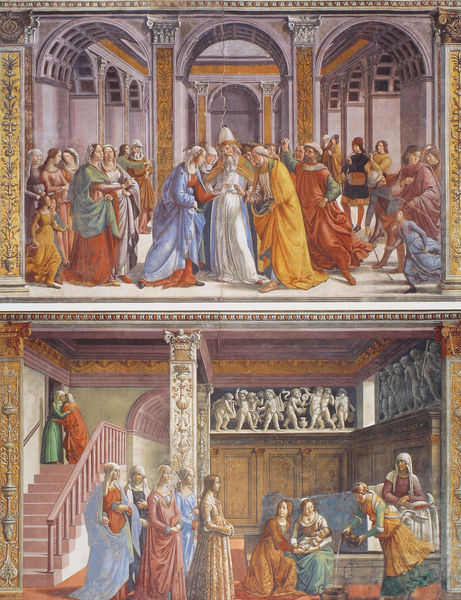
Titel: Cappella Tornabuoni
Künstler: Ghirlandaio
Standort: Florenz, S. Maria Novella, Cappella Tornabuoni (EU - I - Toskana)
Schlagwörter: treppe, maria, anna, verlobung, geburt